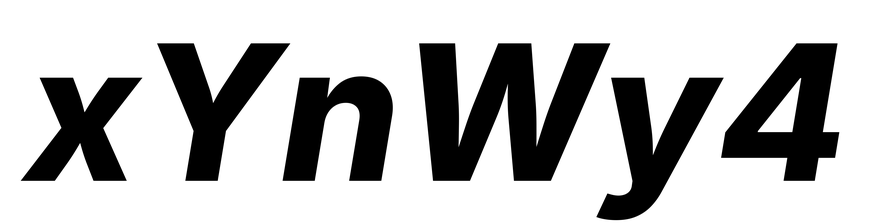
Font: Inter-Italic_ExtraBold_Italic